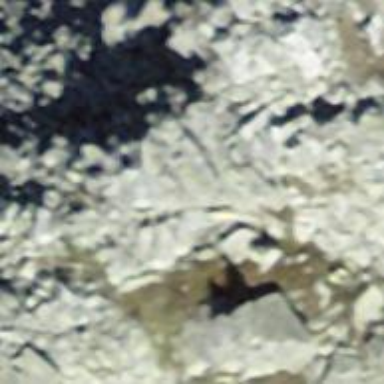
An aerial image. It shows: Arete in nature.